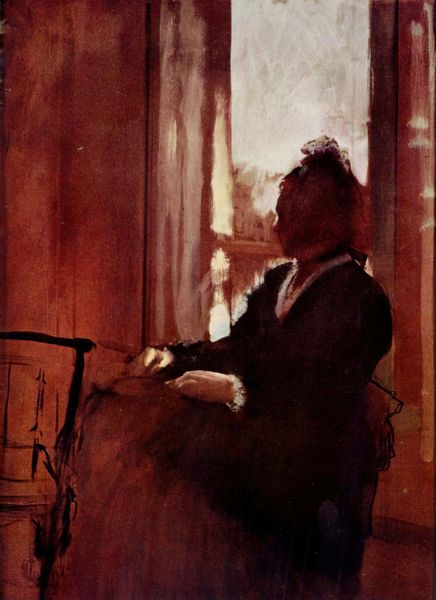
Titel: Frau am Fenster
Künstler: Edgar Degas
Standort: London
Institution: Courtauld Institute Gallery
Schlagwörter: blau, dunkel, gemälde, hand, himmel, kopf, schatten, wasser, weiß, aquarell, impressionismus, mädchen, sitzen, ausschnitt, blume, braun, fenster, frankreich, frau, frisur, hell, hintergrund, hut, kleid, licht, orange, paris, profil, raum, schwarz, skizze, stuhl, toulouse lautrec, vordergrund, zeichnung, zimmer, ausblick, dame, rot, expressionismus, haube, rock, schleife, alt, wand, alte, bluse, falten, gesicht, kragen, spitze, tod, trauer, ärmel, bildnis, hände, innenraum, portrait, porträt, vorhang, öl, häuser, sonne, boden, interieur, mantel, sitzend, innen, mutter, spitzen, kontrast, genre, balkon, schürze, dutt, ruhe, ruhen, studie, abstrakt, abendsonne, wasserfarbe, linien, beleuchtung, witwe, wohnung, impressionistisch, dunkelrot, sitzt, manet, geländer, menzel, rüschen, kniestück, abstraktion, nische, wasserfarben, fensterladen, balustrade, häubchen, ölmalerei, tracht, schoss, seitenprofil, rotbraun, ölskizze, braunrot, atmosphäre, spitzenkragen, tuhl, gegenlicht, unfertig, schemen, lehnend, gesichtslos, lavierung, ausbick, fensternische, vorzeichnung, farbskizze, geischt, sitzens, hare, stihl, rocl, einzelfigur